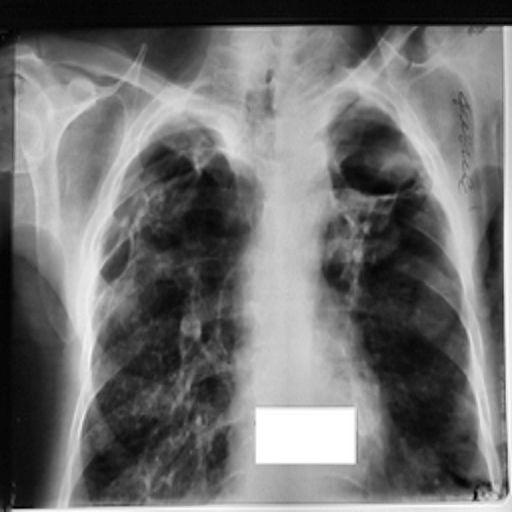
Finding: TUBERCULOSIS